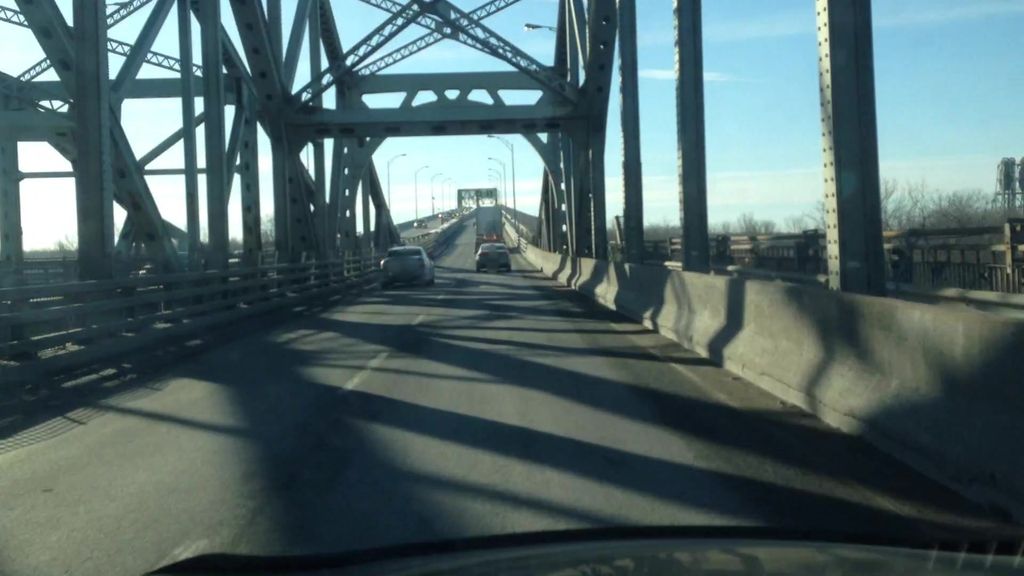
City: montreal